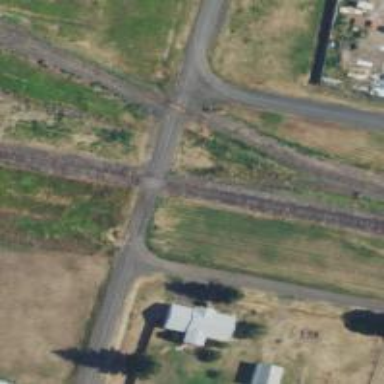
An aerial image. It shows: Railway track.